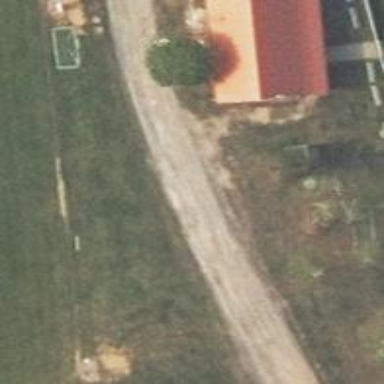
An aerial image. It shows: Gravel service road.